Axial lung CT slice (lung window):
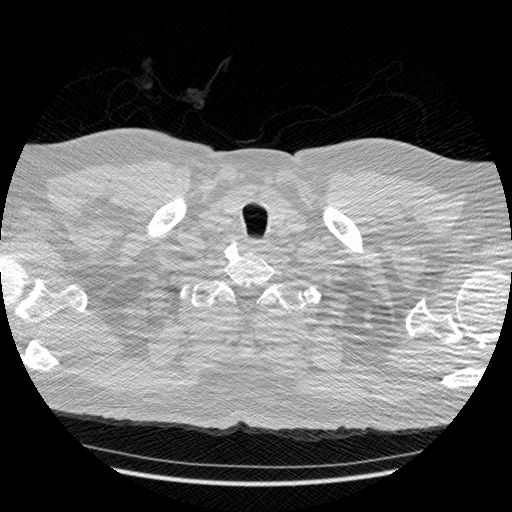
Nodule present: no